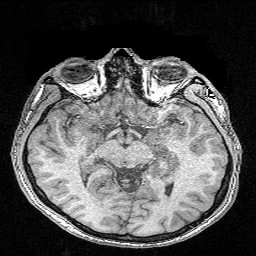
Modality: FLASH
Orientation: coronal
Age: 23
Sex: male